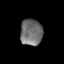
Tissue: prostate
Cell type: T cells
Senescence score: 0.7043
Nuclear area (px): 571
Mean DAPI intensity: 111.597